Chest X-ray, AP view. Patient: 28 years old, sex F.
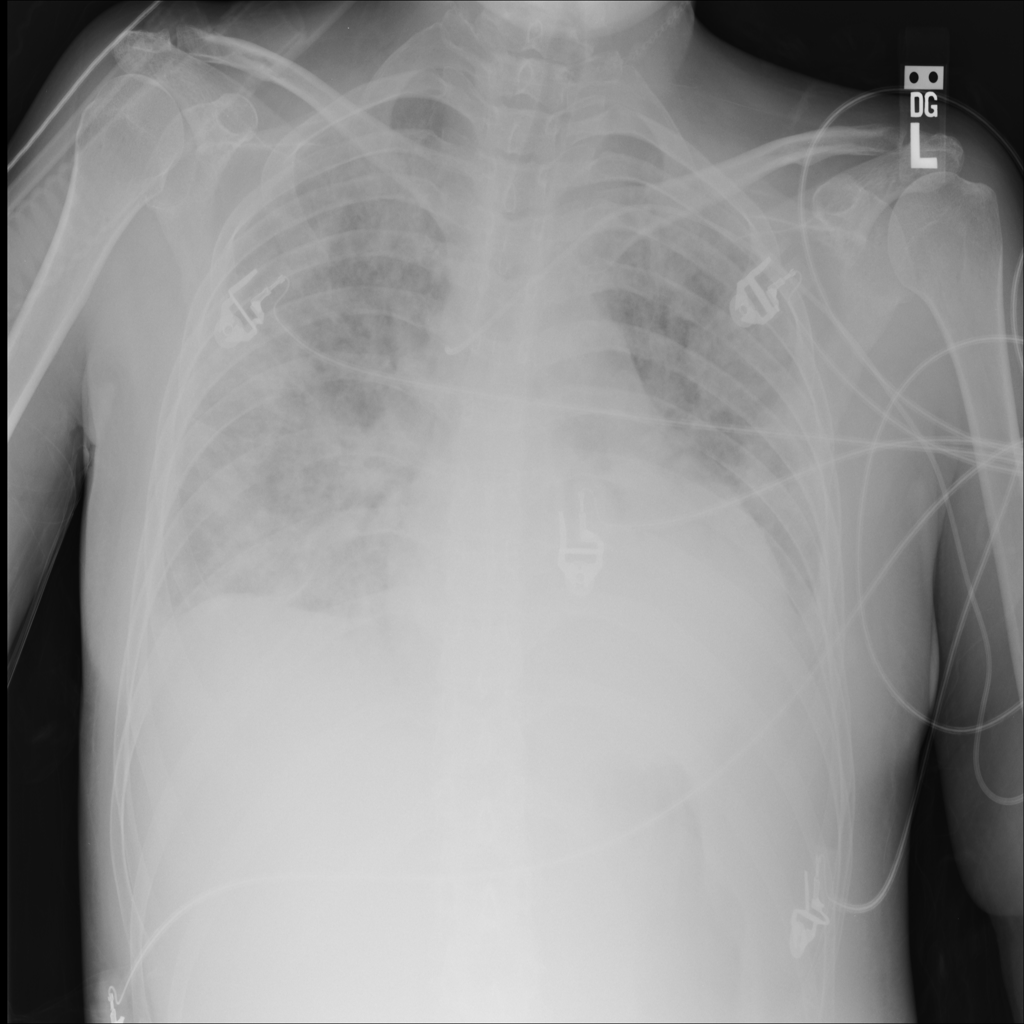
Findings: Effusion, Infiltration